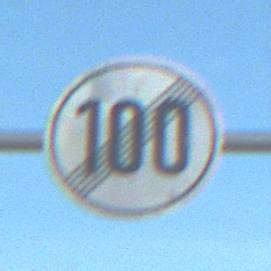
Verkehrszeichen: EndeGeschwindigkeit100
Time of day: MorningAfternoon
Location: Outdoor (Suburban)
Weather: PartlyCloudy
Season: NotSpecified
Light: Natural